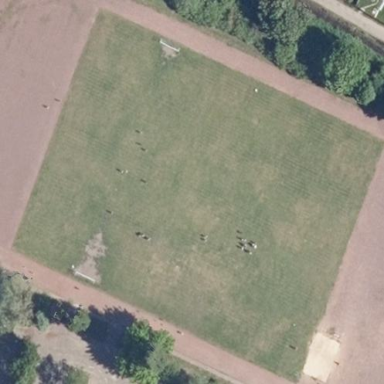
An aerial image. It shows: Soccer pitch for leisure land activities.